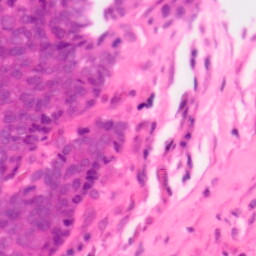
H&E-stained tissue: Colon